Question: What is the reading of this measurement?
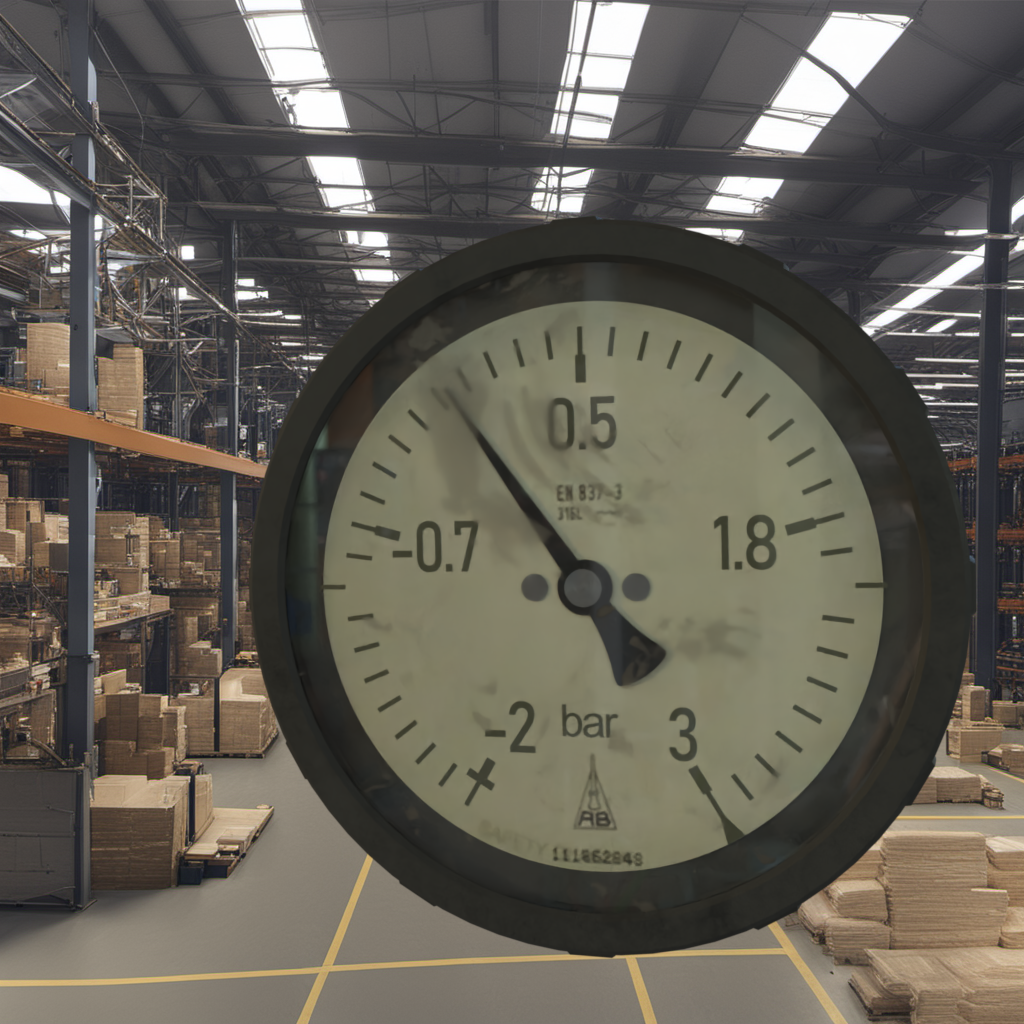
Answer: The result is -0.1
Question: What is the range of the measurement shown in the image?
Answer: The range is from -2 to 3
Question: What is the minimum and maximum reading range of this measurement?
Answer: The minimum value is -2 and the maximum value is 3